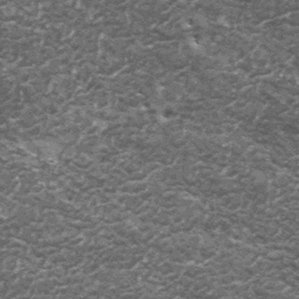
Label: frost